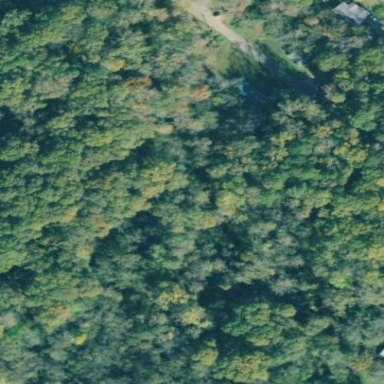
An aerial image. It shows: Serene woodland landscape.